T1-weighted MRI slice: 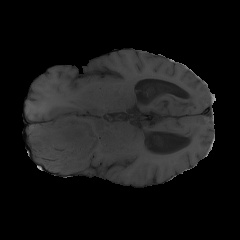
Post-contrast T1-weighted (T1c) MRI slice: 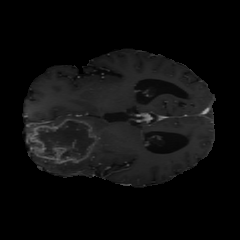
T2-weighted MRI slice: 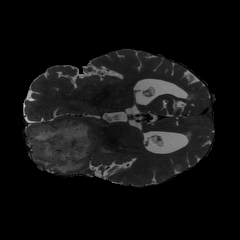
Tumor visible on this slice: yes